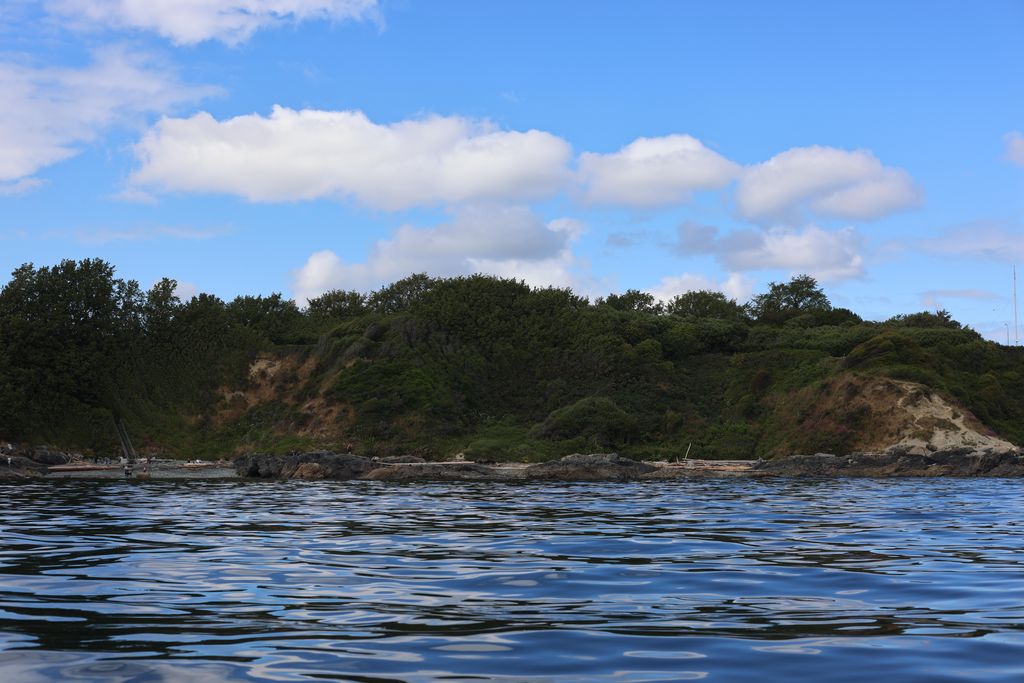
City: victoria